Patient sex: M
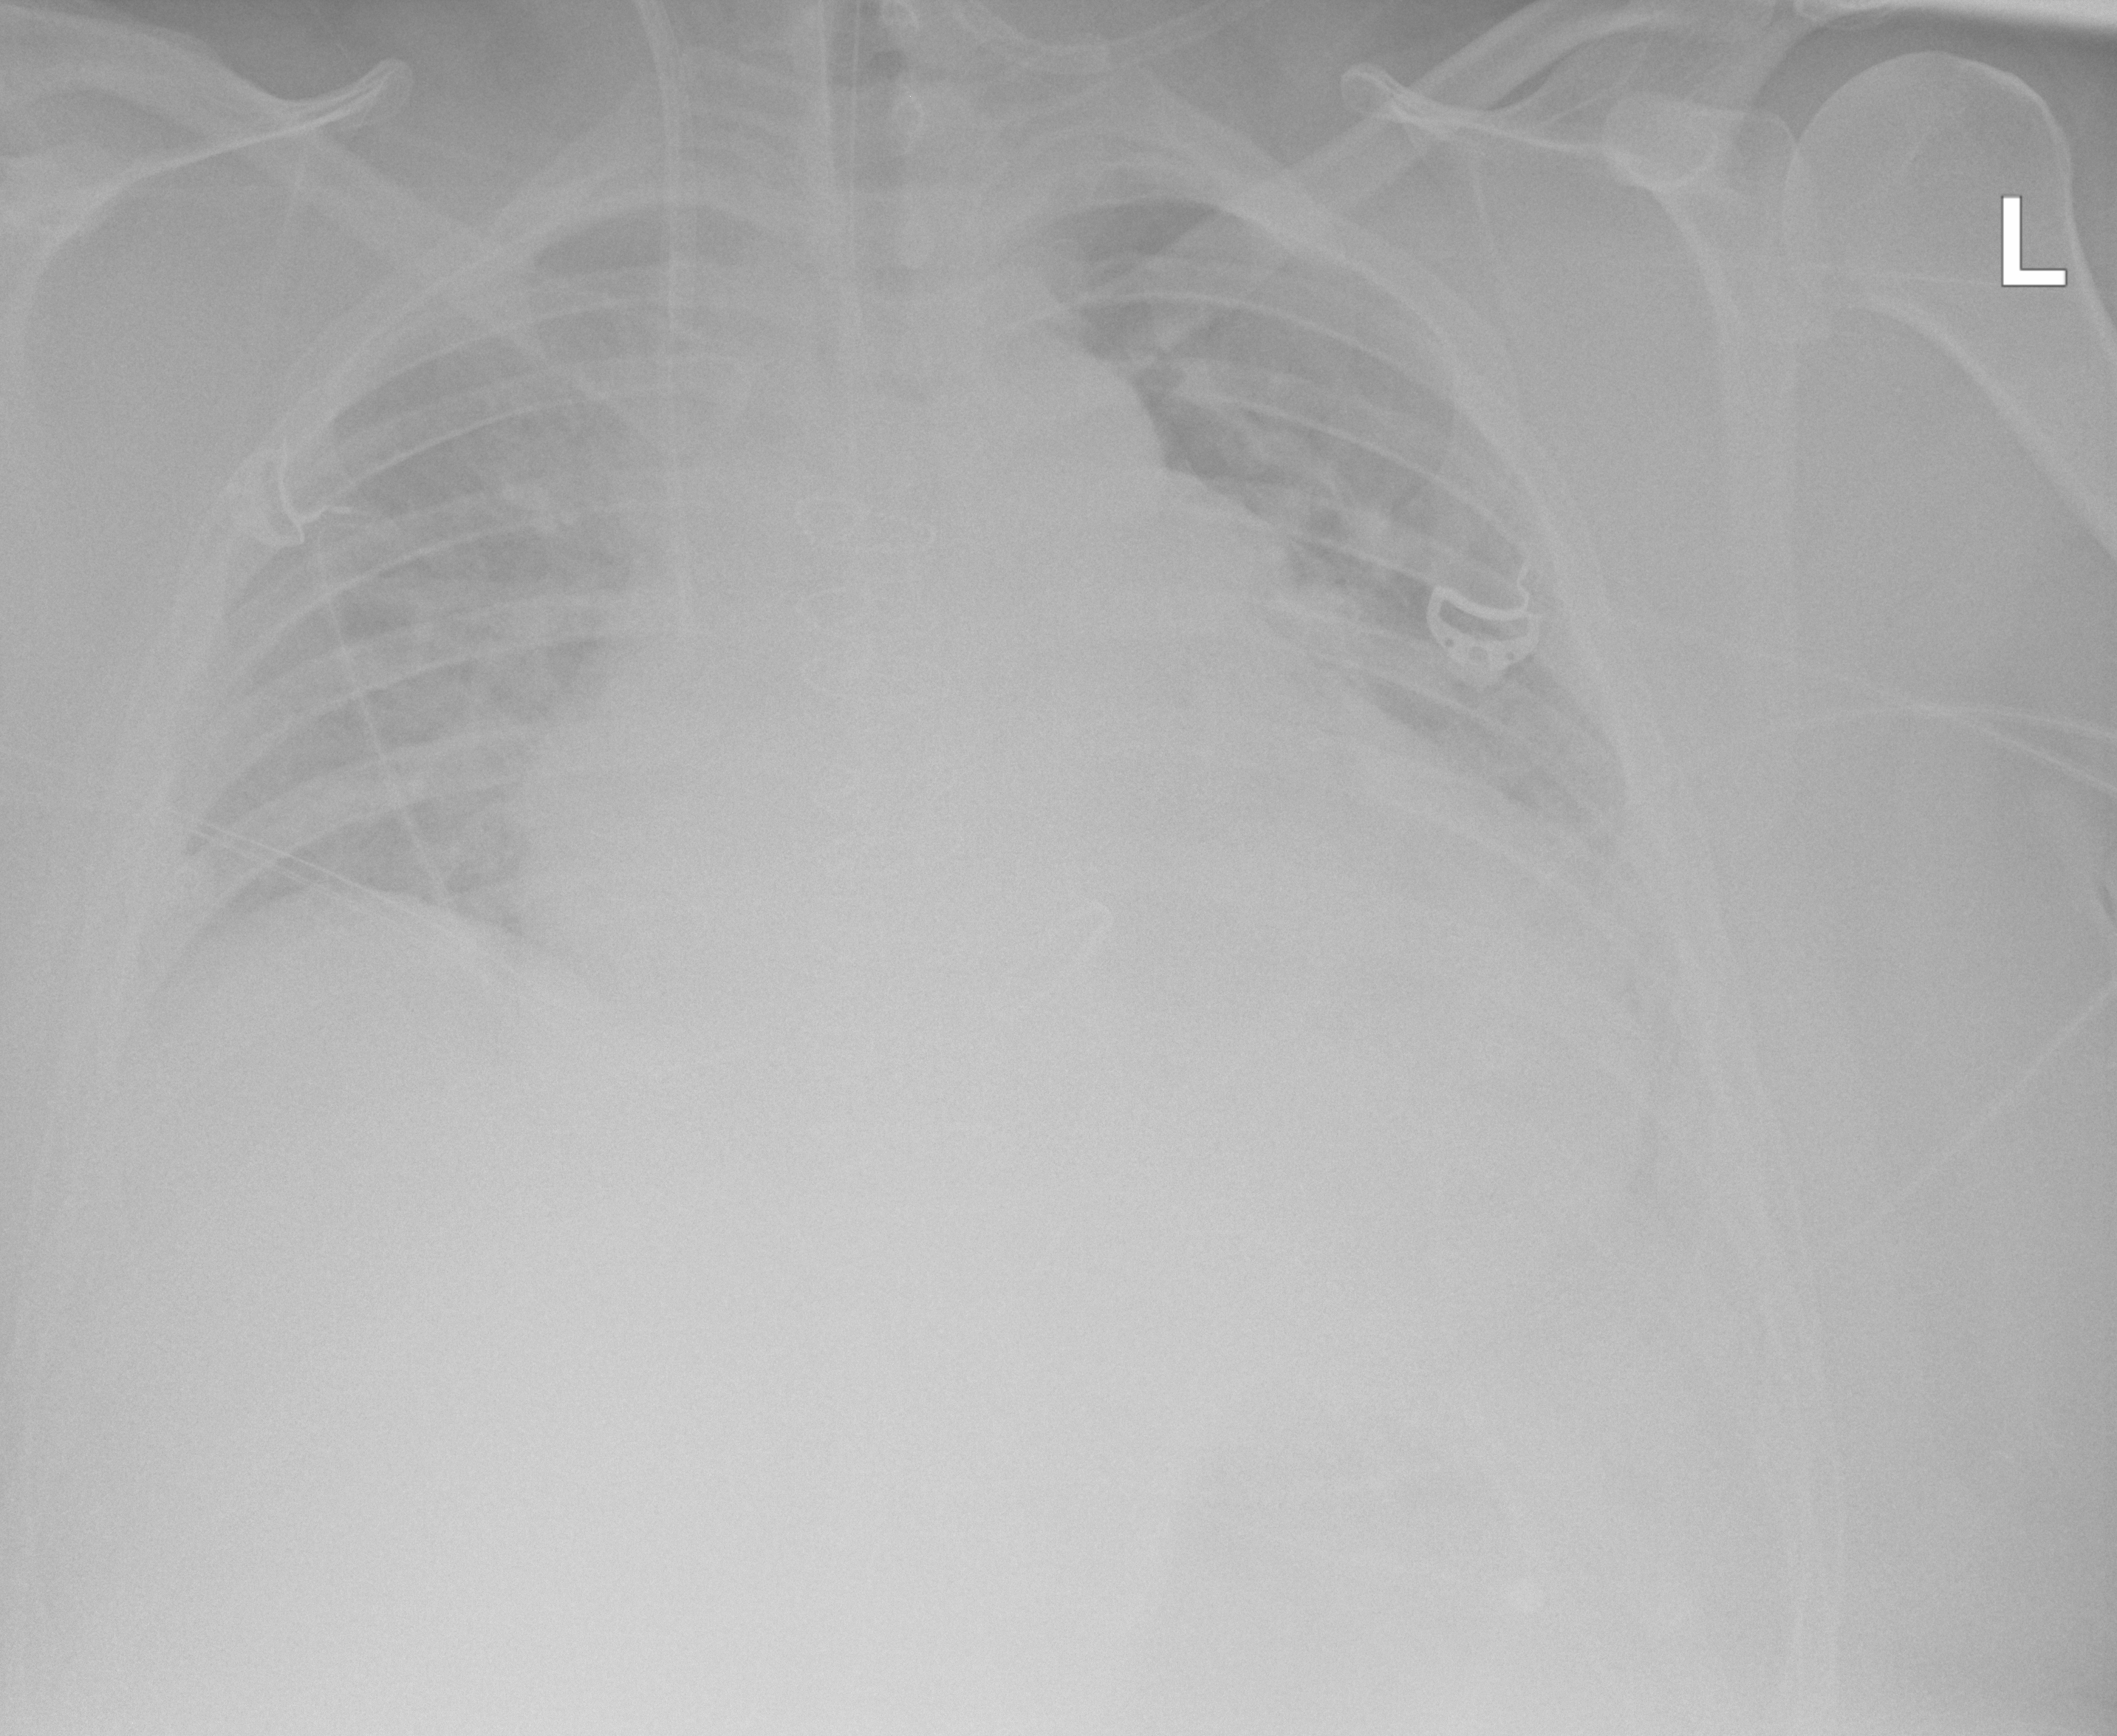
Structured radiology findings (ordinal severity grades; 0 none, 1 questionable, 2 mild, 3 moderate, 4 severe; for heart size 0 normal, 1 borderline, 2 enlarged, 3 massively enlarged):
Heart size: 3
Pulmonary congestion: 2
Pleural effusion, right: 2
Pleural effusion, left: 2
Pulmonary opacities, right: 2
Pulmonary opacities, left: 2
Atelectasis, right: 2
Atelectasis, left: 2